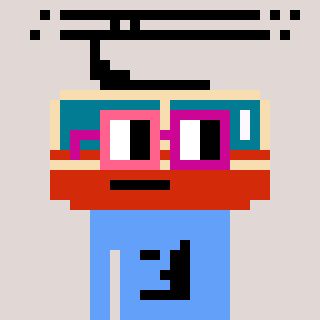
a pixel art character with square pink and red glasses, a tram wagon-shaped head and a blue-colored body on a warm background